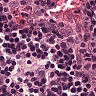
Metastatic tissue present: no